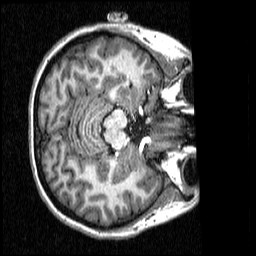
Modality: T1w
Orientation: axial